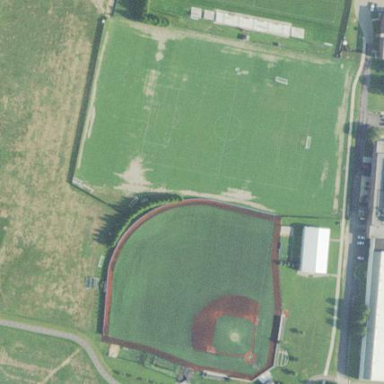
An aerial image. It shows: Soccer field located in recreation ground.